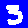
Digit: 3